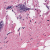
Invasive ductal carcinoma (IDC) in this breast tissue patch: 0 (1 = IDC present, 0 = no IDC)